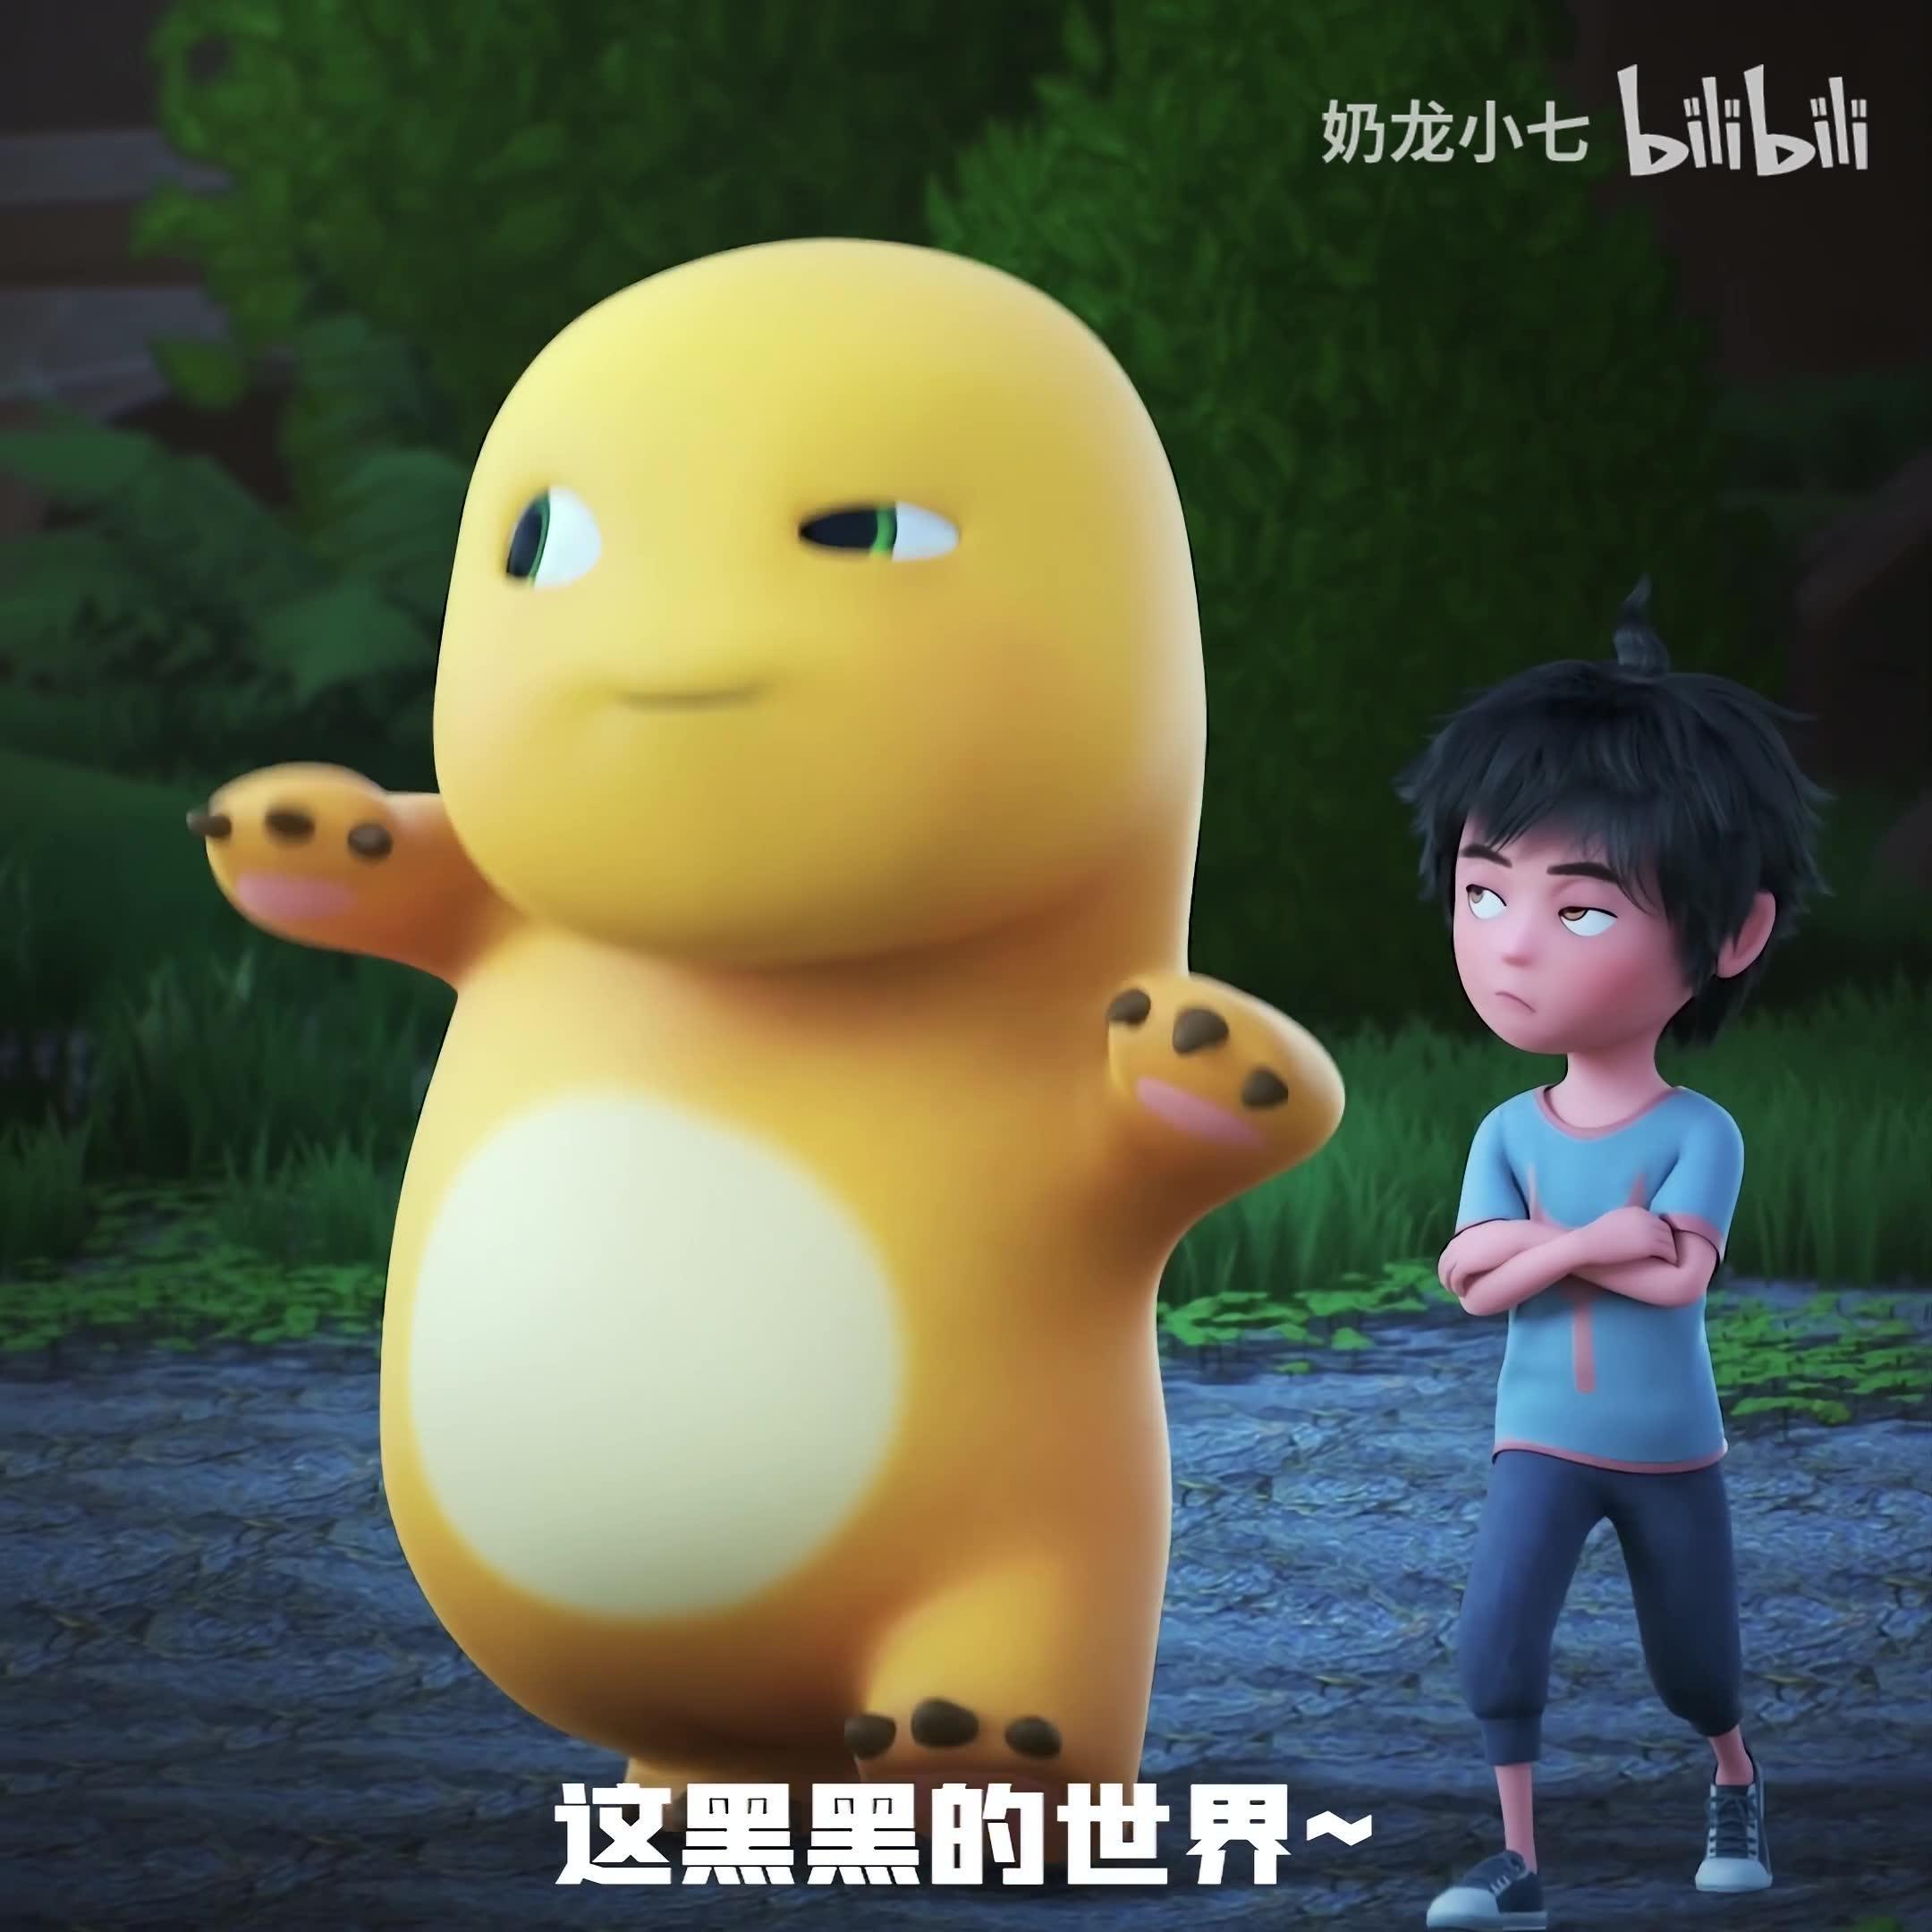
Label: nailong